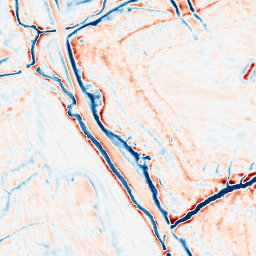
Category: edge_preserving
Decomposition family: bilateral
Decomposition parameters: d: 15
sigma_color: 150
sigma_space: 150
Upsampling method: bicubic_16x
Upsampling parameters: scale: 16
Upsampling scale: 16